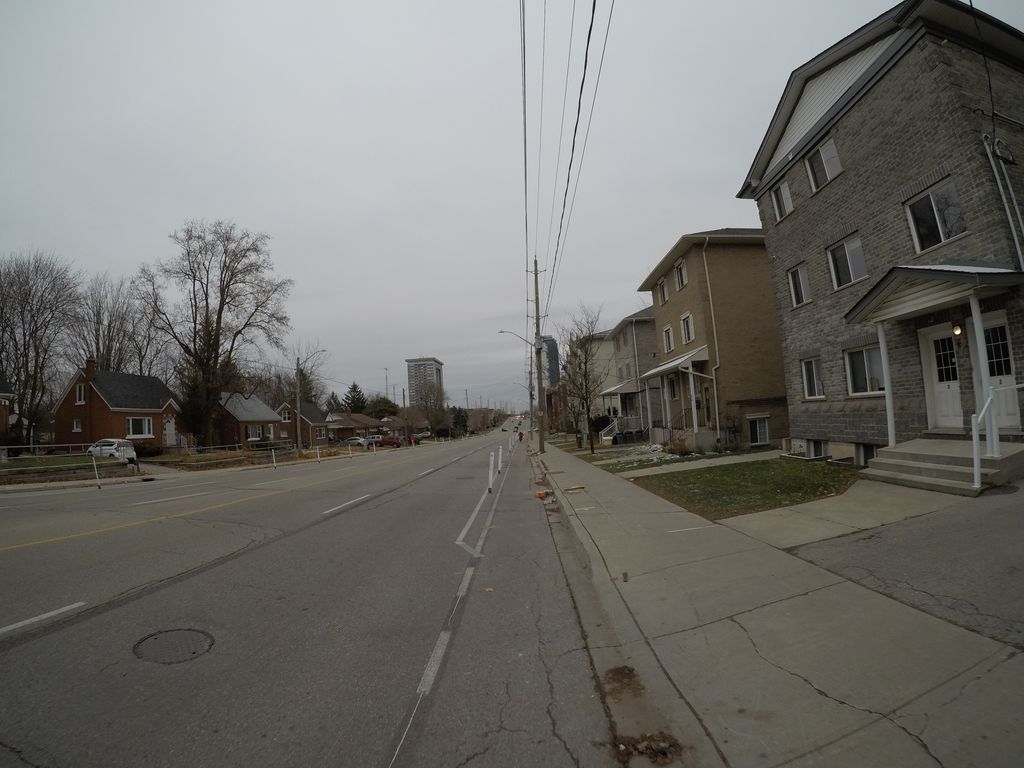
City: kitchener-waterloo